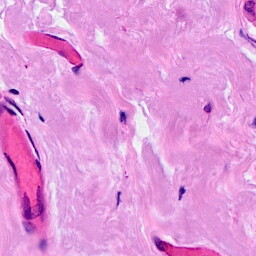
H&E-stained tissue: Breast